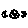
Label: moon